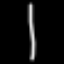
Label: line